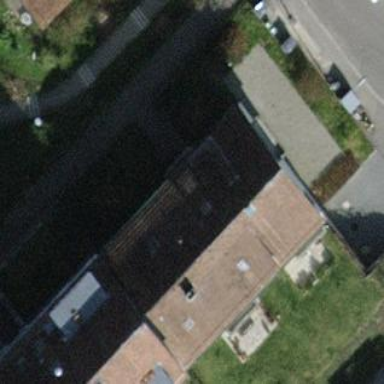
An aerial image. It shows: Gabled roof apartments building.